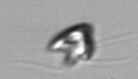
Label: Pyramimonas_longicauda